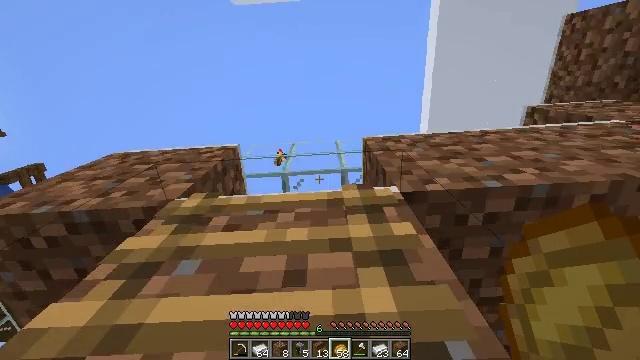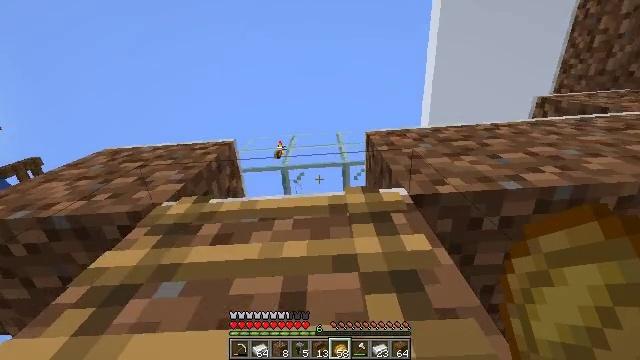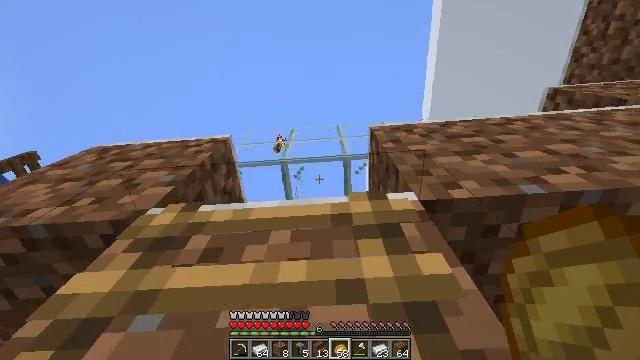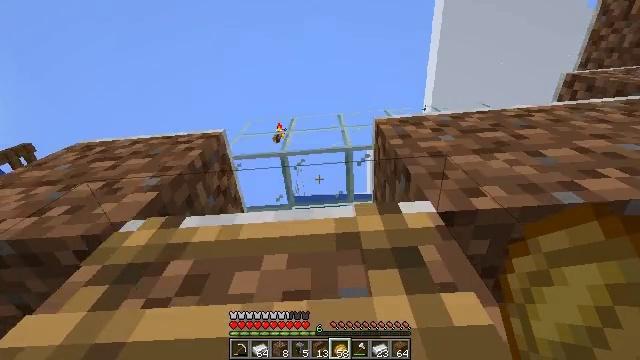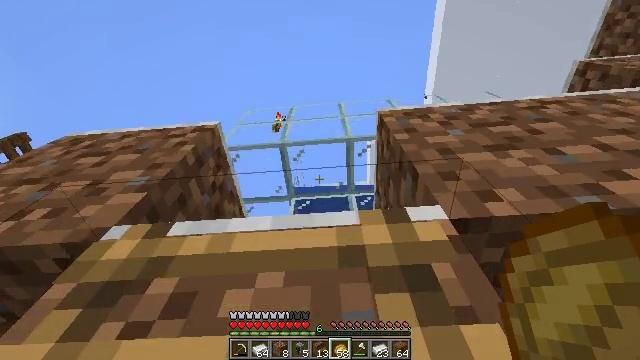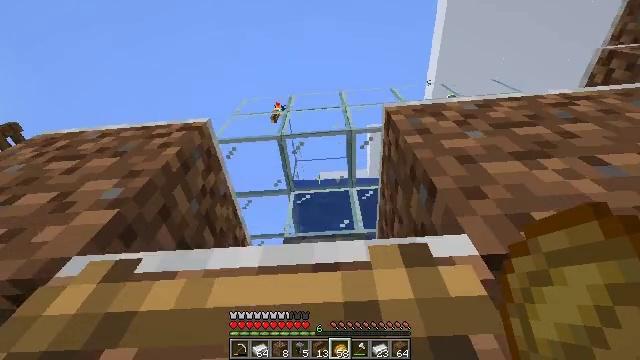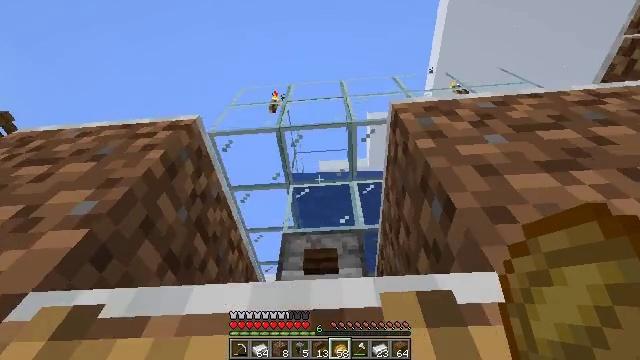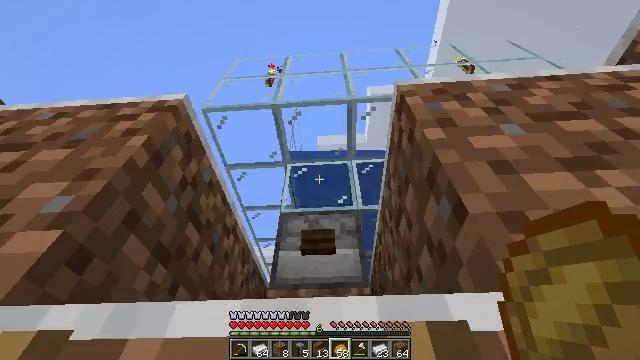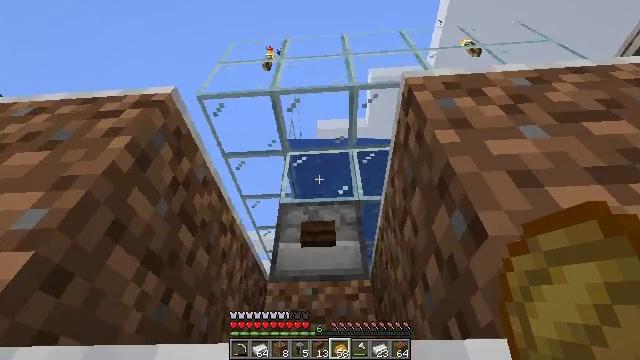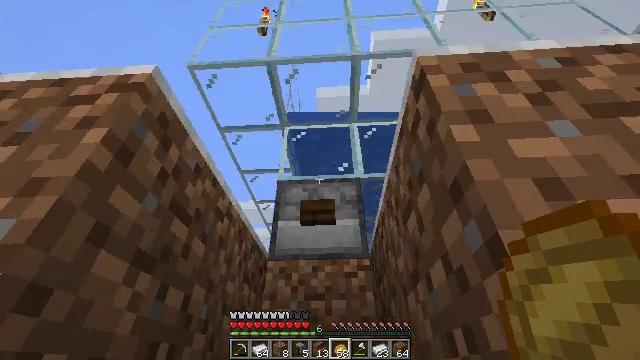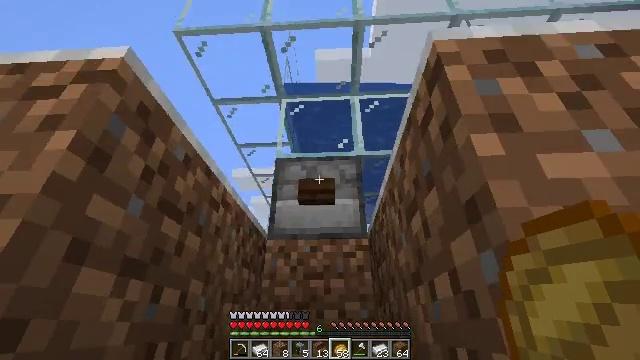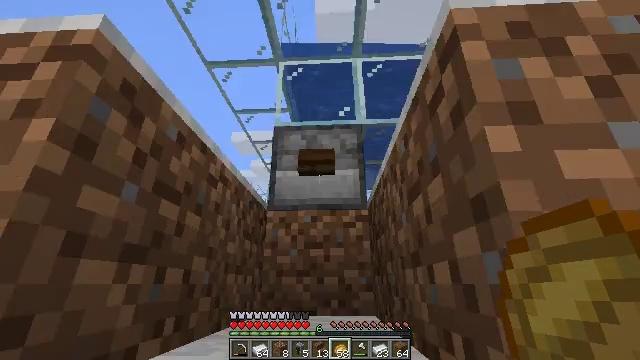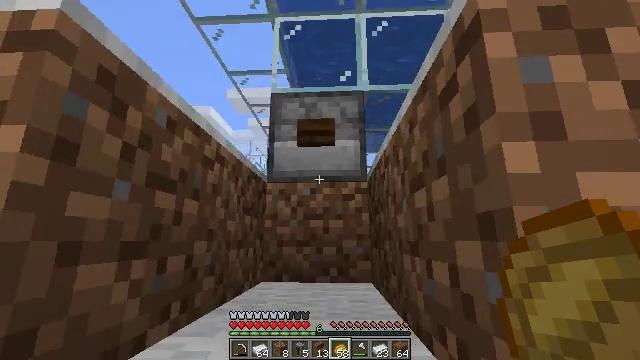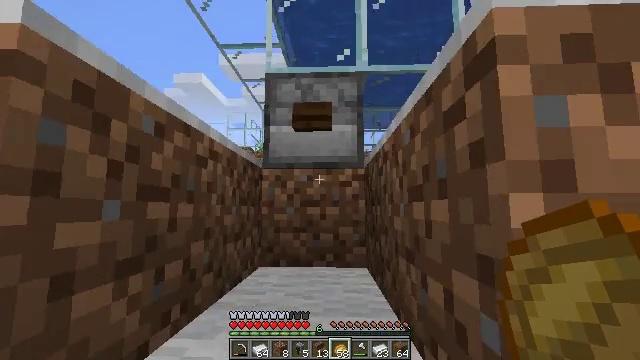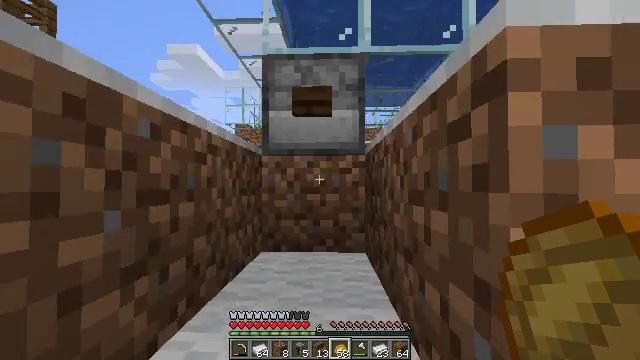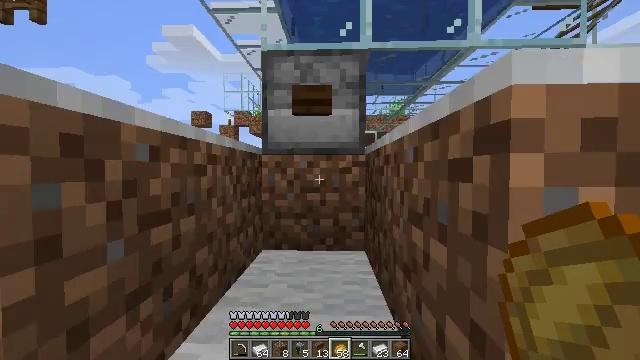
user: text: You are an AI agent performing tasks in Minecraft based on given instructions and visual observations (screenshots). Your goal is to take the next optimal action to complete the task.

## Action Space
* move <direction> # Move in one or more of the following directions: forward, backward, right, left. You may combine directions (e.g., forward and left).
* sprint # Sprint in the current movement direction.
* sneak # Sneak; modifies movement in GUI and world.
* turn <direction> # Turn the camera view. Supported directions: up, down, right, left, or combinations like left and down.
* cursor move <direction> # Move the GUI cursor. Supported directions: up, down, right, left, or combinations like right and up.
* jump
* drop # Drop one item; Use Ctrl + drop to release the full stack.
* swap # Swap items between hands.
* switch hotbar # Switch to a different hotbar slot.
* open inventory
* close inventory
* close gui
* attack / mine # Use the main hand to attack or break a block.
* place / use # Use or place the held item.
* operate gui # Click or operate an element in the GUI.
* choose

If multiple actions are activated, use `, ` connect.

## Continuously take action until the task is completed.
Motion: motion action
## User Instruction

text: Gather the smithing table into your inventory.
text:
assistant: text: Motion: move forward, sprint, turn down
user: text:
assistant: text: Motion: move forward, turn down
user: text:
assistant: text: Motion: move forward, sprint, turn down
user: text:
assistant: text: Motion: move forward, sprint, turn down
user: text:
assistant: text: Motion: move forward, sprint, turn down
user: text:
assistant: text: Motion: move forward, sprint, turn down
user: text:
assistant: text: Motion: move forward, sprint, turn down
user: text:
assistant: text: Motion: move forward, turn down
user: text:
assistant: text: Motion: move forward, turn down
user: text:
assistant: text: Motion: move forward, turn down
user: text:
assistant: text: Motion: move forward, turn down
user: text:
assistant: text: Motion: move forward, turn down
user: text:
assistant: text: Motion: move forward, turn down
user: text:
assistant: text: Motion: move forward, turn down
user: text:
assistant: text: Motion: move forward, turn down
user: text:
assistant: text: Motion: move forward, turn down
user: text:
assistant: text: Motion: move forward
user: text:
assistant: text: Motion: move forward
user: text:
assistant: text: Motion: move forward
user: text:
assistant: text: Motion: move forward
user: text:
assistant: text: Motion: move forward
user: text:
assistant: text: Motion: move forward
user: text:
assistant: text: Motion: move forward
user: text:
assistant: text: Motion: move forward
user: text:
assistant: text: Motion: move forward
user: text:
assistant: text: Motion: move forward
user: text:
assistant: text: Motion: move forward
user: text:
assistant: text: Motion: move forward
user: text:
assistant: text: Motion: no_op
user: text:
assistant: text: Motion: no_op